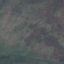
Land use / land cover class: HerbaceousVegetation